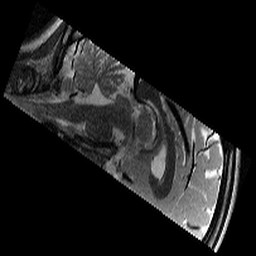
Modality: T2w
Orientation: sagittal
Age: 9
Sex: female
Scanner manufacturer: siemens
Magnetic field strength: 3 T
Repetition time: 9.23 s
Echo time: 0.067 s